Question: Does anyone know if Tomcat running inside of Eclipse truly uses the '<tomcat>in\' directory when you've configured your server to use your local Tomcat install (Server view) inside Eclipse?
For example: I'm using a colleagues jar, which subsequently requires the file. I've been instructed to place that properties file in the '<tomcat>in\' directory. This is sort of odd to me, but the line that fails is simply:
'''
InputStream in = new FileInputStream("X.properties");
'''
Anyhow, I'm pretty sure <URL> that I can change?

'''
java.io.FileNotFoundException: X.properties (The system cannot find the file specified)
at java.io.FileInputStream.open(Native Method)
at java.io.FileInputStream.<init>(FileInputStream.java:106)
at java.io.FileInputStream.<init>(FileInputStream.java:66)
at com.mycompany.myteam.colleaguesproject.colleaguesservlet.init(colleaguesservlet.java:93)
at javax.servlet.GenericServlet.init(GenericServlet.java:212)
at org.apache.catalina.core.StandardWrapper.loadServlet(StandardWrapper.java:1139)
at org.apache.catalina.core.StandardWrapper.load(StandardWrapper.java:966)
at org.apache.catalina.core.StandardContext.loadOnStartup(StandardContext.java:3956)
at org.apache.catalina.core.StandardContext.start(StandardContext.java:4230)
at org.apache.catalina.core.ContainerBase.start(ContainerBase.java:1014)
at org.apache.catalina.core.StandardHost.start(StandardHost.java:736)
at org.apache.catalina.core.ContainerBase.start(ContainerBase.java:1014)
at org.apache.catalina.core.StandardEngine.start(StandardEngine.java:443)
at org.apache.catalina.core.StandardService.start(StandardService.java:448)
at org.apache.catalina.core.StandardServer.start(StandardServer.java:700)
at org.apache.catalina.startup.Catalina.start(Catalina.java:552)
at sun.reflect.NativeMethodAccessorImpl.invoke0(Native Method)
at sun.reflect.NativeMethodAccessorImpl.invoke(NativeMethodAccessorImpl.java:39)
at sun.reflect.DelegatingMethodAccessorImpl.invoke(DelegatingMethodAccessorImpl.java:25)
at java.lang.reflect.Method.invoke(Method.java:585)
at org.apache.catalina.startup.Bootstrap.start(Bootstrap.java:295)
at org.apache.catalina.startup.Bootstrap.main(Bootstrap.java:433)
'''
Any help is greatly appreciated! :-)
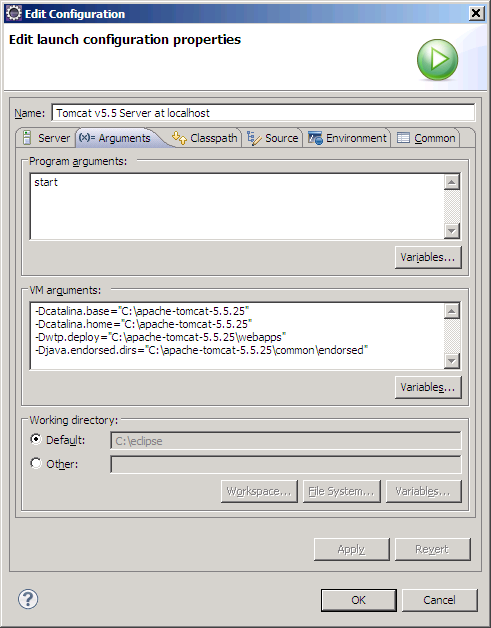
Answer: Java designates the directory that you started it from as its 'working directory', and any relative paths are relative to that directory. In this case, that's Tomcat's bin directory, which contains Tomcat's startup script.
You should put the properties file in C:pache-tomcat-5.5.25in to make this work, though this is not a good practice for java properties files. Reading them in off of Java's classpath is standard, and much more flexible.